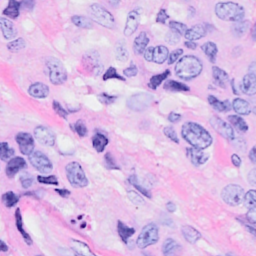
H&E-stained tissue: Breast